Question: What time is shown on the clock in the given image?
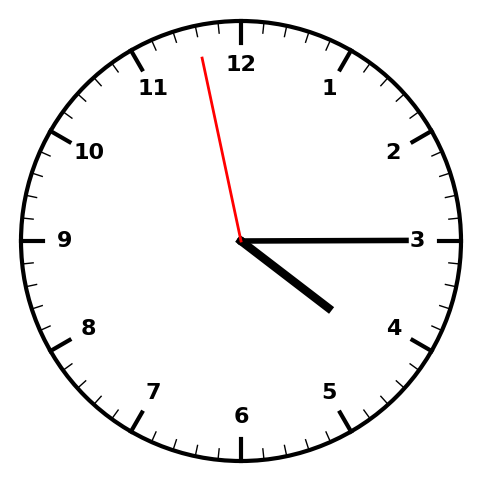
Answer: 04:14:58